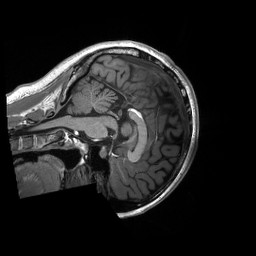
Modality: T1w
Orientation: sagittal
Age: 21
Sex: female
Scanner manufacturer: siemens
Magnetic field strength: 3 T
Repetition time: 2.3 s
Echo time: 0.00298 s